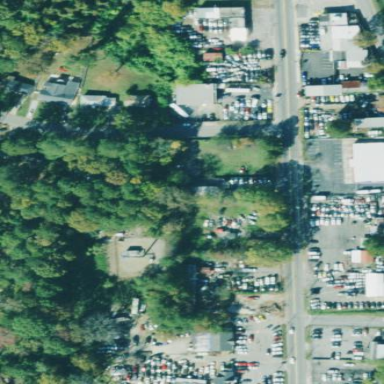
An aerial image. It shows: Commercial area.